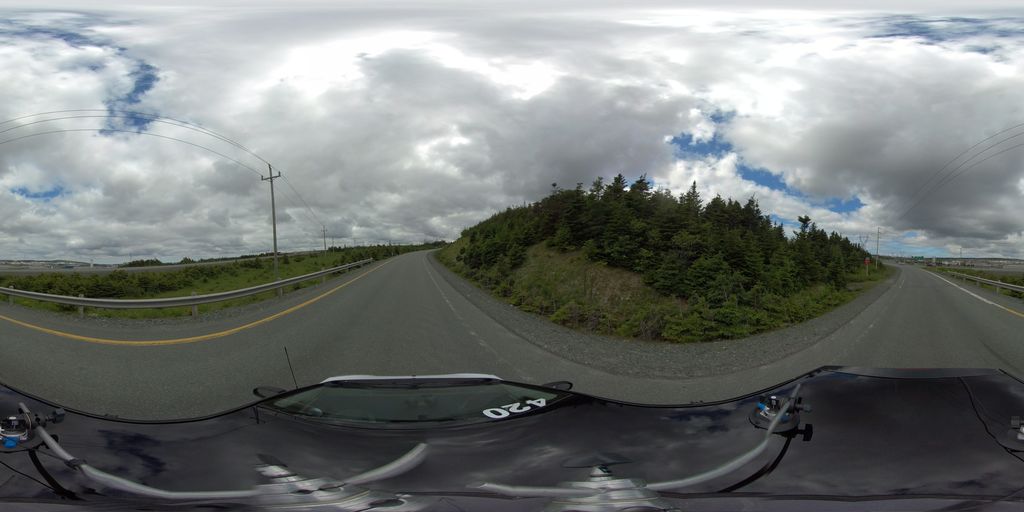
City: st_johns